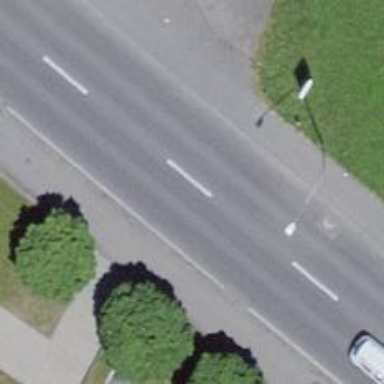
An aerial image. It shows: Secondary road with asphalt surface and sidewalks on both sides.